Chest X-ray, AP view. Patient: 66 years old, sex F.
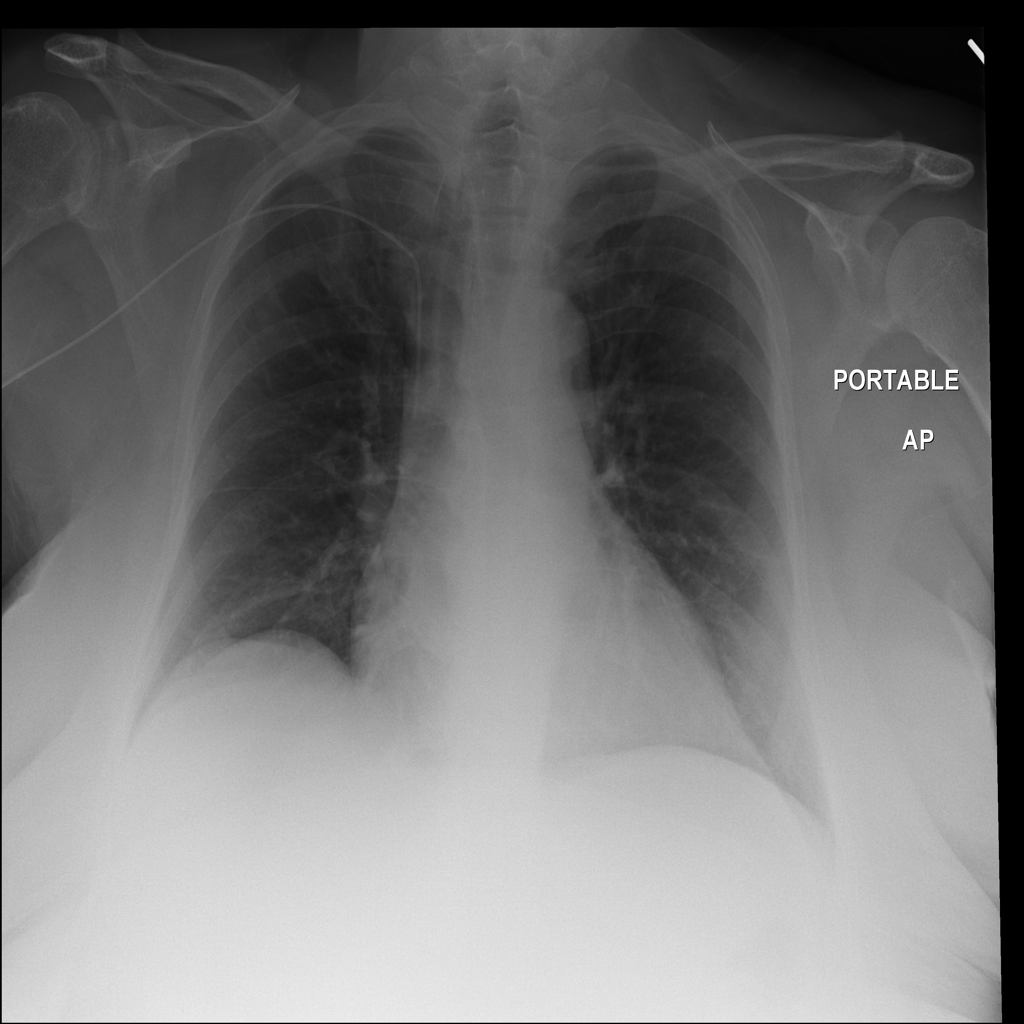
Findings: No Finding